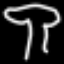
Label: mushroom